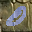
Label: 0